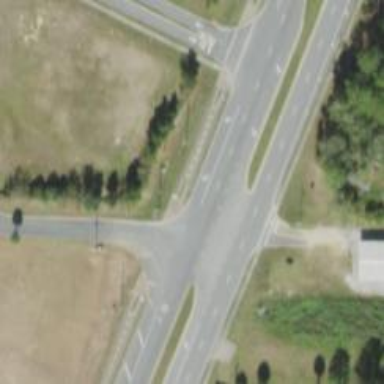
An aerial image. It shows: Unmarked crossing for cyclists on cycleway.